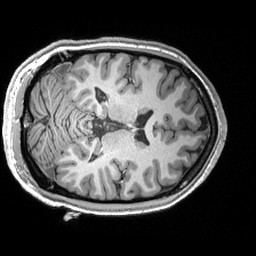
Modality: T1w
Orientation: axial
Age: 23
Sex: male
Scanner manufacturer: siemens
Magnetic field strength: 3 T
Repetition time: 2.53 s
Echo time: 0.00299 s